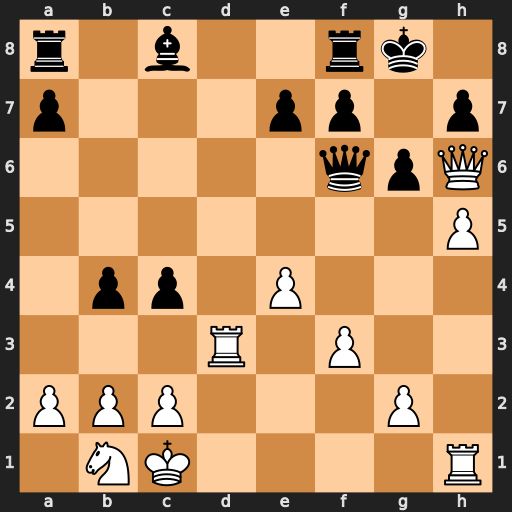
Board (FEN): r1b2rk1/p3pp1p/5qpQ/7P/1pp1P3/3R1P2/PPP3P1/1NK4R
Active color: w
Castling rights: -
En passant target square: -
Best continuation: Qxf8+ Kxf8 Rd8+ Kg7 h6#